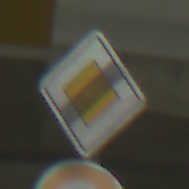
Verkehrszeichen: EndeVorfahrtsstrasse
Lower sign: UeberholverbotKraftfahrzeuge
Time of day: NotSpecified
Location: Indoor (Special)
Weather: NotSpecified
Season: NotSpecified
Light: Artificial